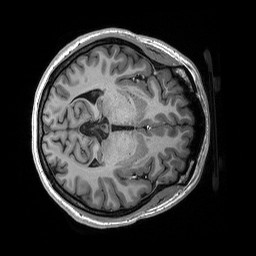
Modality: T1w
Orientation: axial
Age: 23
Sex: male
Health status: healthy
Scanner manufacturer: siemens
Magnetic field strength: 3 T
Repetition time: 2.53 s
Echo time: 0.00227 s